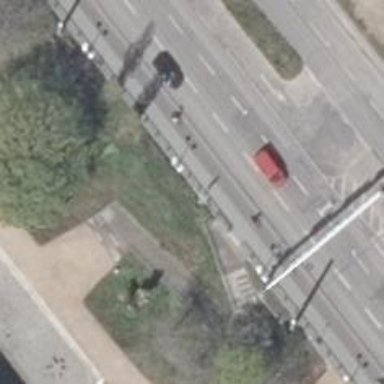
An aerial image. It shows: Paved path with asphalt surfaces for both the cycleway and footway.